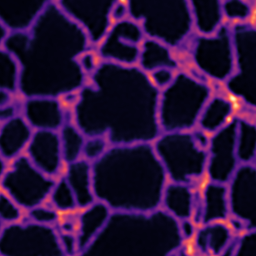
Label: Super-resolution ER image